Interaction volume radius: 5 \u00c5
Interaction volume height: 40 \u00c5
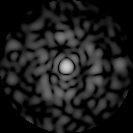
Disorder parameter: 0.7722